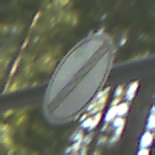
Verkehrszeichen: EndeSaemtlicherBegrenzungen
Umgebung: Outdoor, Nature
Tageszeit: MorningAfternoon
Wetter: Clear
Licht: Natural
Jahreszeit: NotSpecified
Kontrast: LowContrast